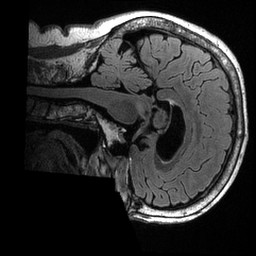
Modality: T2w
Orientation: sagittal
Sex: female
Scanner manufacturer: ge
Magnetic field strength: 3 T
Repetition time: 6 s
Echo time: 0.1273 s